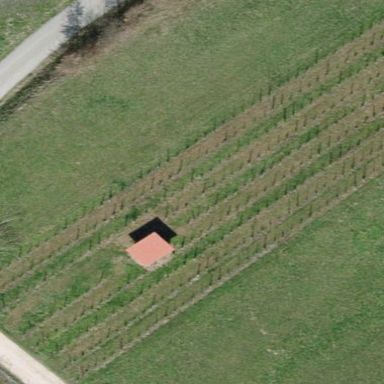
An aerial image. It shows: Vineyard with grape crops.